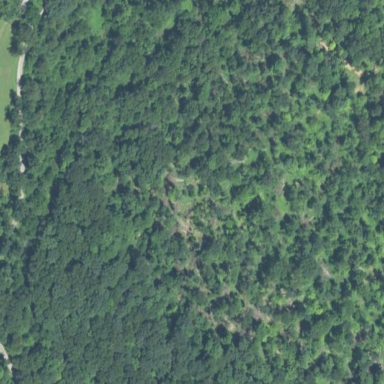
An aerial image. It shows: Serene woodland landscape.